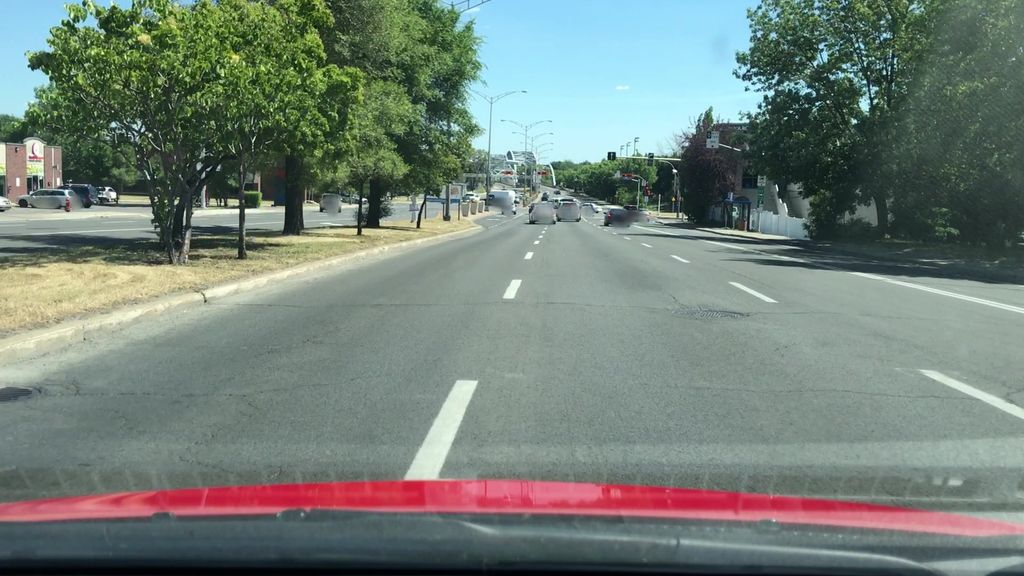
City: montreal